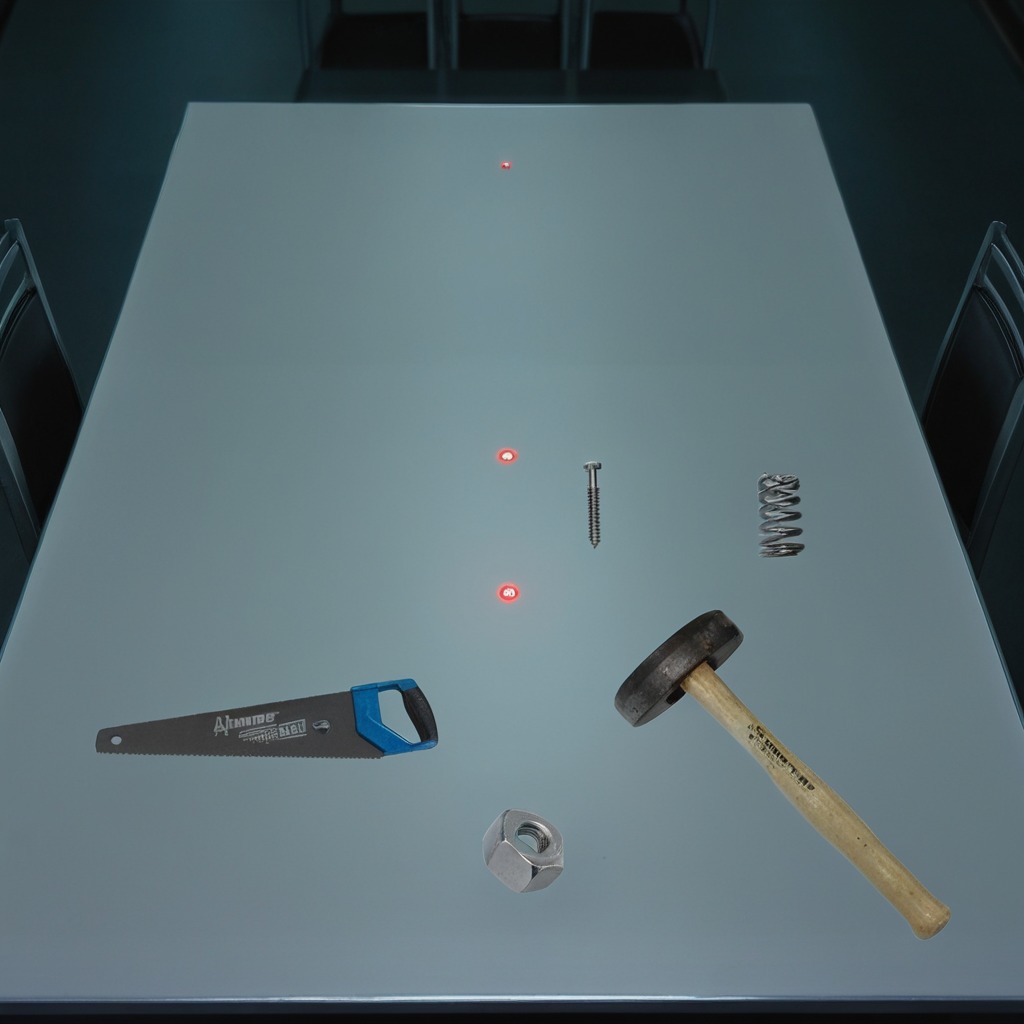
A hammer, a metal machine screw, a coiled metal spring, a handheld metal saw, and a metal nut are lying on the table.